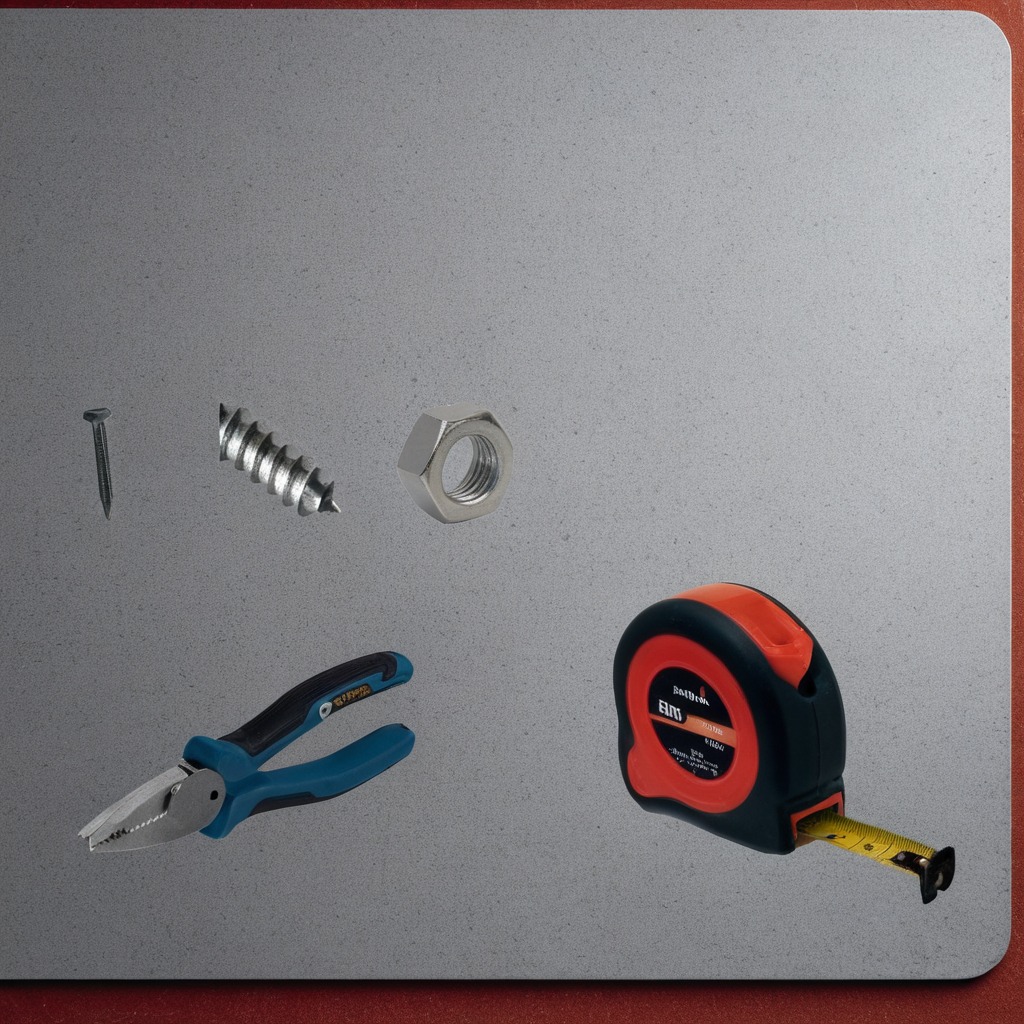
A measuring tape, a metal machine screw, an iron nail, a pair of pliers, and a metal nut are lying on a clean granite tabletop covered with a red rubber mat inside a workshop under bright overhead lighting crisp shadows high clarity worn but beneath the mat